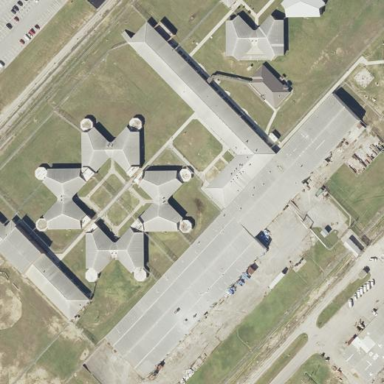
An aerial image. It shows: Prison facility surrounded by fence.